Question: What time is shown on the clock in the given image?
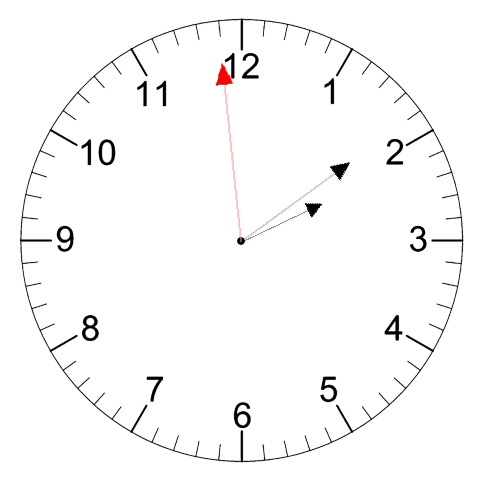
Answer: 02:08:59